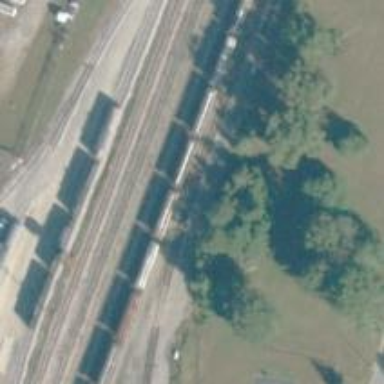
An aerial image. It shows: Railway track.